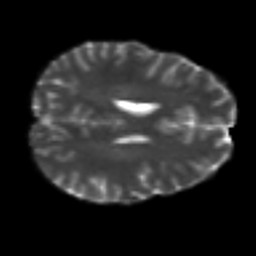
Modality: T2w
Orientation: axial
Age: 18
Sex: female
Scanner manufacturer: siemens
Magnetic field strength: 3 T
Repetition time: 7 s
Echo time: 0.0926 s